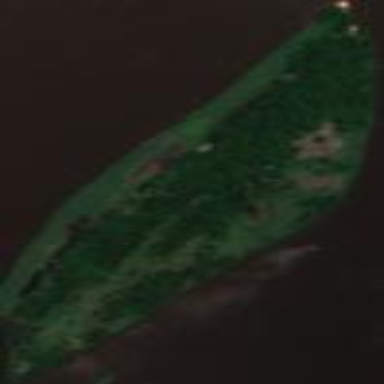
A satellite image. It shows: Island covered with dense forest.